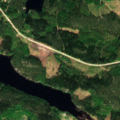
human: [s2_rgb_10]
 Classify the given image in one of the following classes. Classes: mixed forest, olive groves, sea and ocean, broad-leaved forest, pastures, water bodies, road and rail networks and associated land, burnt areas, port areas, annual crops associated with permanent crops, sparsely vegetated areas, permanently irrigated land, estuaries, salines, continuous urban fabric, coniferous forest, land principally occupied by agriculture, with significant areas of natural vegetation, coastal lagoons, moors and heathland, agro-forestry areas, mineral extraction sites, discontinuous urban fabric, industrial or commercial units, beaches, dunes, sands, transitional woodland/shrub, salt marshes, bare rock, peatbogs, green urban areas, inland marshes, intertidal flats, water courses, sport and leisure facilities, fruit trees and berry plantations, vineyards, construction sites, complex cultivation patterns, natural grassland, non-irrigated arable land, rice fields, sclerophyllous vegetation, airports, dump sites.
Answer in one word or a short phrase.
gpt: coniferous forest, mixed forest, water bodies